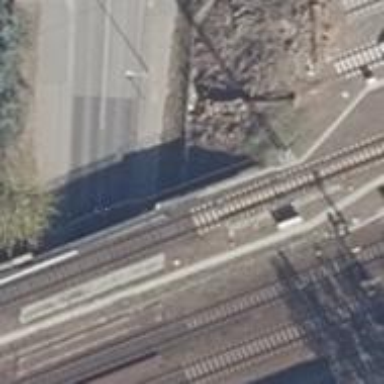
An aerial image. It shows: Railway signal.